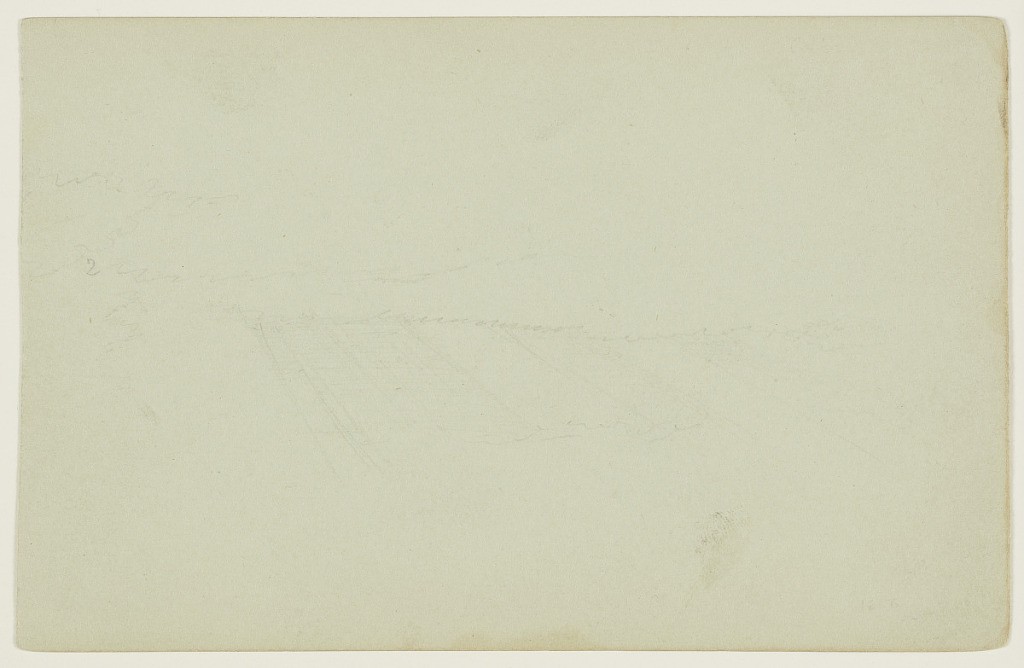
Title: Sunbeams
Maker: Frederic Edwin Church, American, 1826–1900
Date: possibly 1856
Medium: Graphite on gray-green wove paper
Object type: Drawing
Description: Atmosphere sketch showing a portion of a panoramic view of clouds and sunbeams. At center, a long, puffy cloud extends horizontally across the composition, while beams of sunlight--rendered as dark and light striations--emanate diagonally below and from behind the cloud. Another cloud is faintly  sketched above at left.